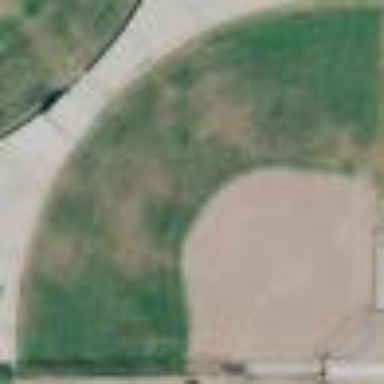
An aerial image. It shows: Baseball pitch for leisure land.